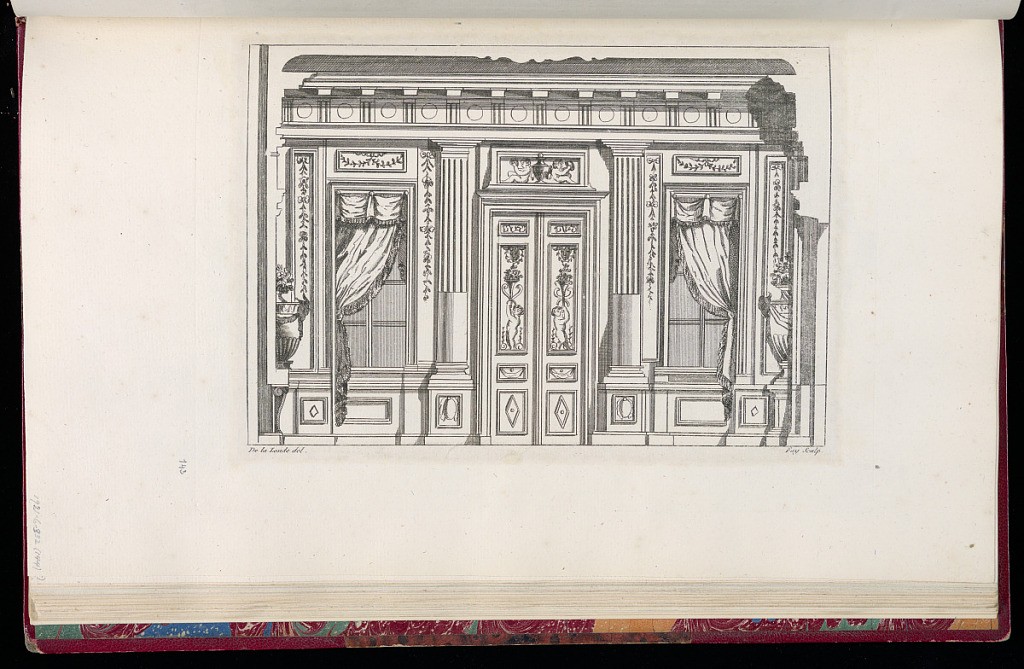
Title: Design for an Interior
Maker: Richard de Lalonde, French, active 1780–96
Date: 1780-1789
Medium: Etching on off-white laid paper
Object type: Print
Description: Elevation of a room decorated with ornament motifs including branches, urns, putti, drapery, and fluted columns. The plate is signed but the numering is not visible in the crease of the album.